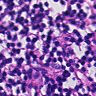
Metastatic tissue present: no